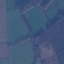
Land use / land cover: Pasture